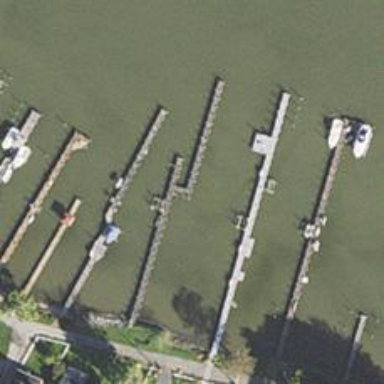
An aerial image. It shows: Man-made pier.